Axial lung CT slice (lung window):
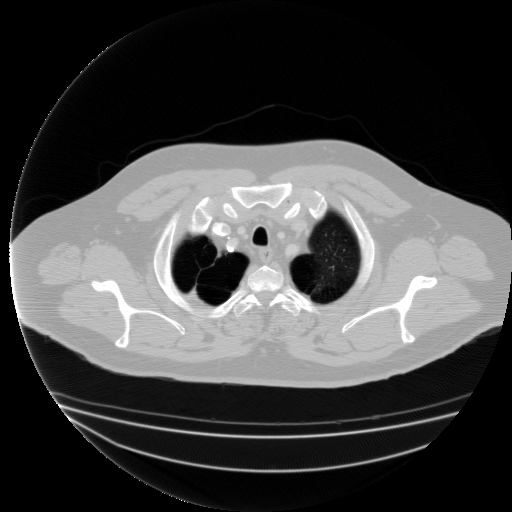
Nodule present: no